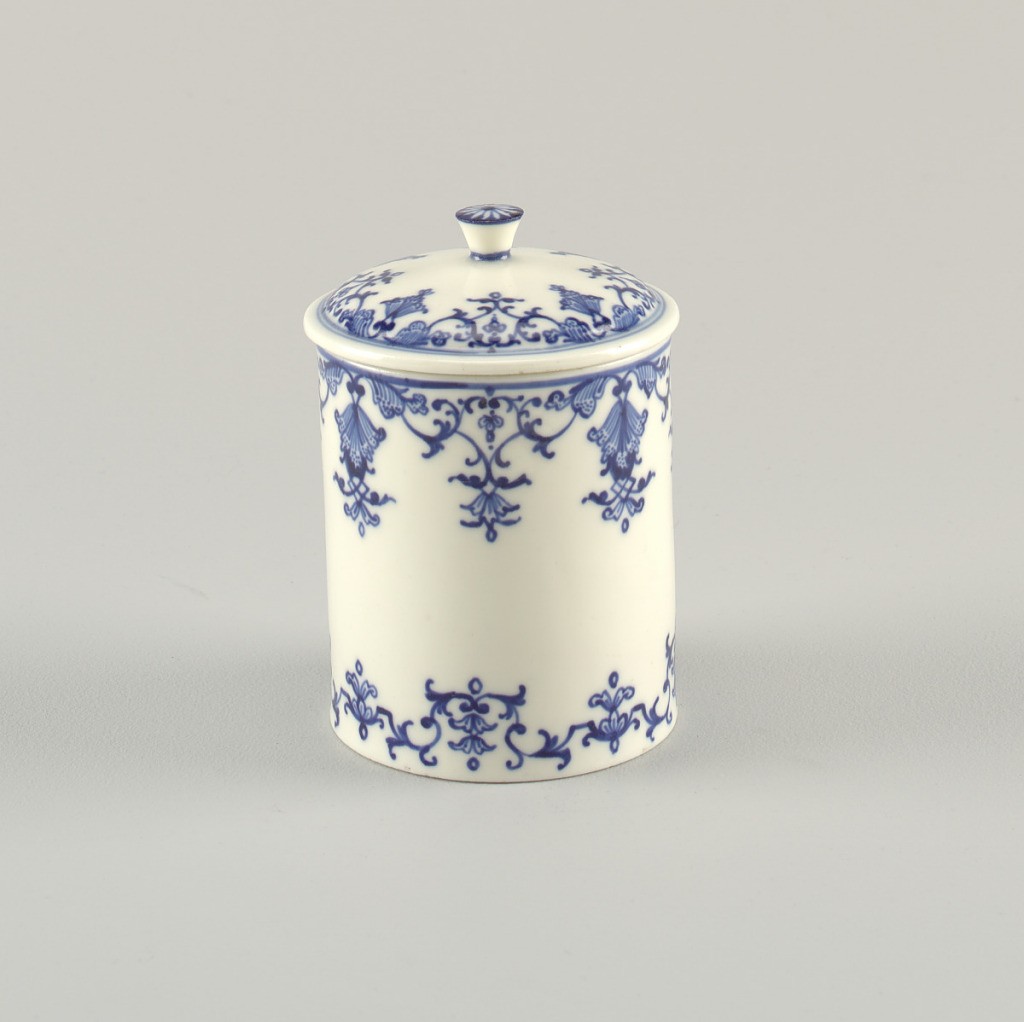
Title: Pomade Jar (Pot à Pommade or Pot à Fard)
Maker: Saint-Cloud Porcelain Manufactory, French, active by 1693 - 1766
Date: ca. 1730
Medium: soft paste porcelain, vitreous enamel
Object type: jar
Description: Cylindrical form featuring arabesque or lambrequin motifs wrapped around entire circumference of pot on both upper and lower edges, all in underglaze blue; similar motif wrapped around edge of lid; knob on top of lid features single fower motif; all on white ground.